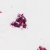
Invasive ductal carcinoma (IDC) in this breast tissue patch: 0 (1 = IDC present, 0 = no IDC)